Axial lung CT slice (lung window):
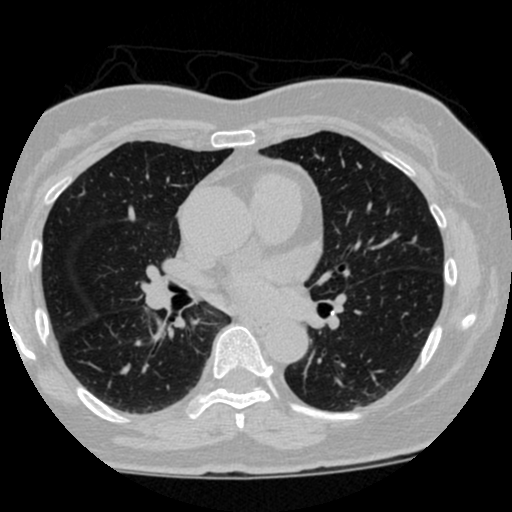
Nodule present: no